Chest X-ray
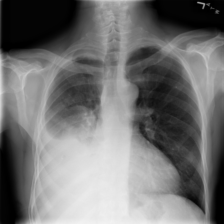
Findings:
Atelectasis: negative
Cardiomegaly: negative
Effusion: negative
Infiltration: negative
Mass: negative
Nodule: negative
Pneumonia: negative
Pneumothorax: negative
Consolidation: negative
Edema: negative
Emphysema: negative
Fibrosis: negative
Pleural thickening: negative
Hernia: negative